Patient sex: M
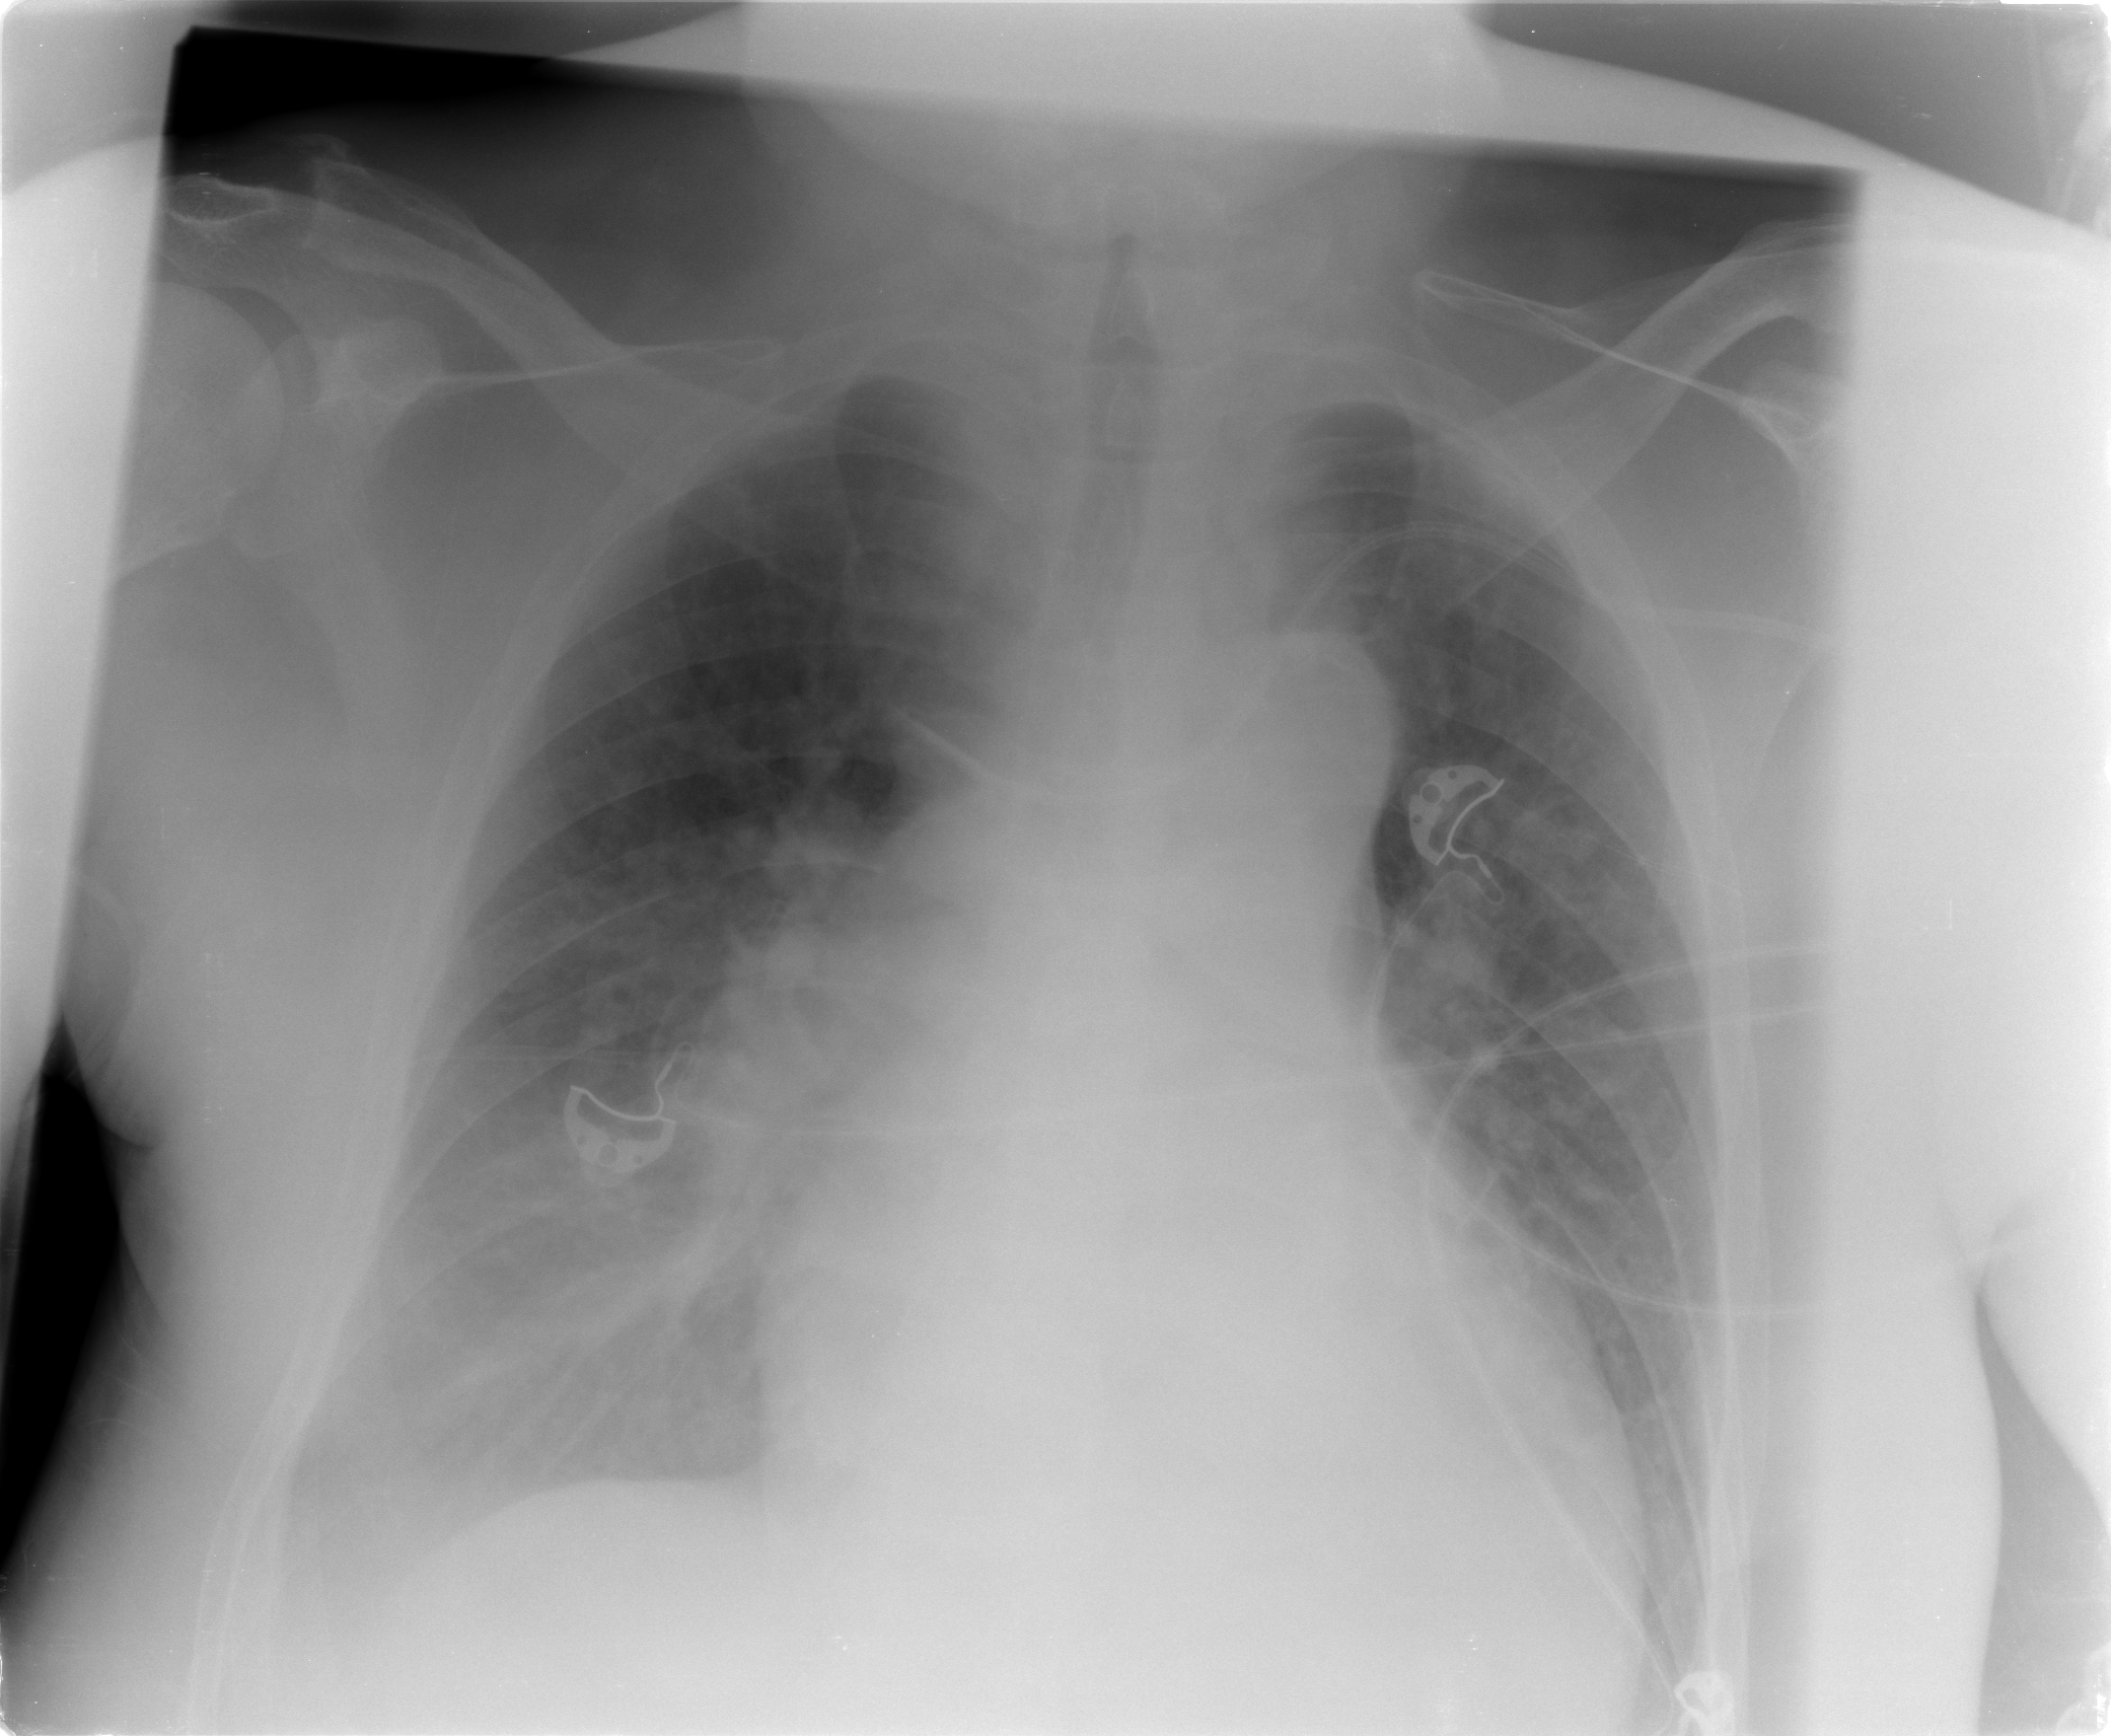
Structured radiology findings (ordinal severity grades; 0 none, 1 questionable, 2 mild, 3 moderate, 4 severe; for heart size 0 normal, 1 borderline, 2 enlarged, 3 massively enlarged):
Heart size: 1
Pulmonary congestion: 0
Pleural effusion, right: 2
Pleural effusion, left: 0
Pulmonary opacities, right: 2
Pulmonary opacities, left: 0
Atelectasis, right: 2
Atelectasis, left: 2